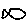
Label: fish